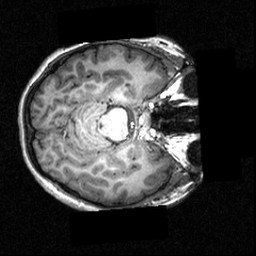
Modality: T1w
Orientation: axial
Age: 18
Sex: female
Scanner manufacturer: siemens
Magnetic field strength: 3.951 T
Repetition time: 1.5 s
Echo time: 0.00335 s